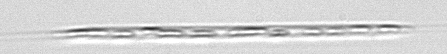
Label: Rhizosolenia